Field crop: tomato
Growth stage: 2
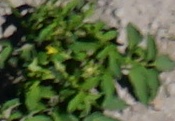
Species: tomato